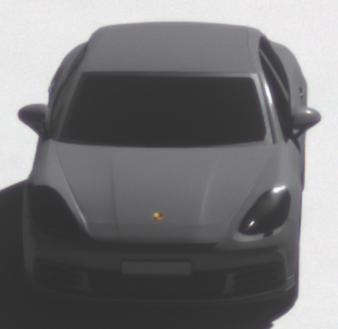
Make: Porsche
Model: Panamera
Detailed model: Panamera (971)
Model produced from: 2016/11
Model produced until: 2018/08
Doors: 5
Color: gray
Road condition: dry road
Daytime: midday
Contrast: high contrast